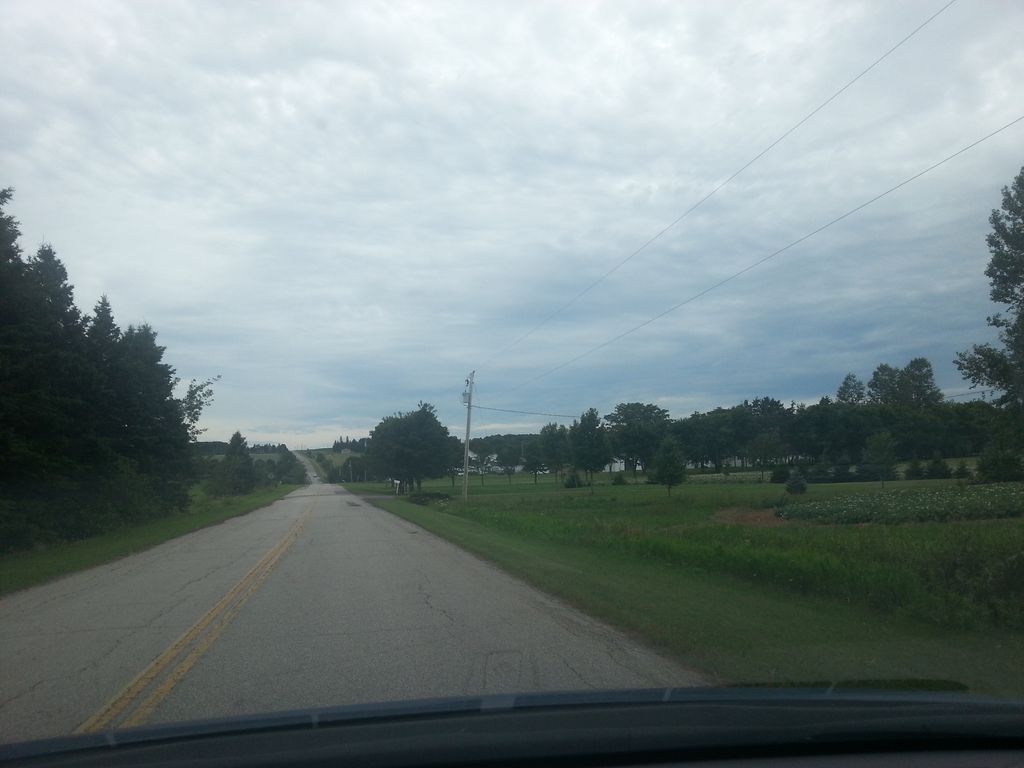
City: charlottetown